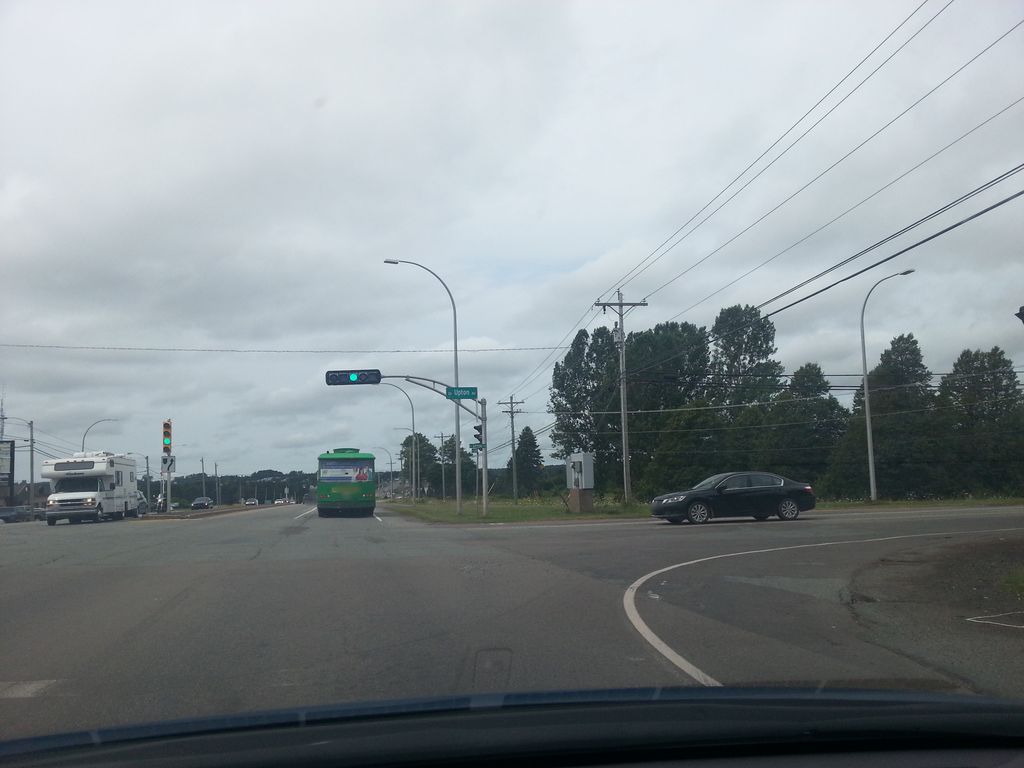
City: charlottetown